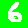
Digit: 6